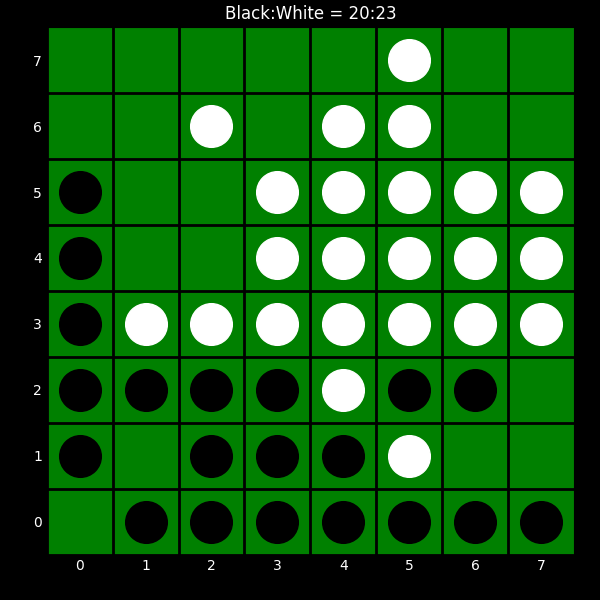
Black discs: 20
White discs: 23